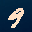
Label: 9